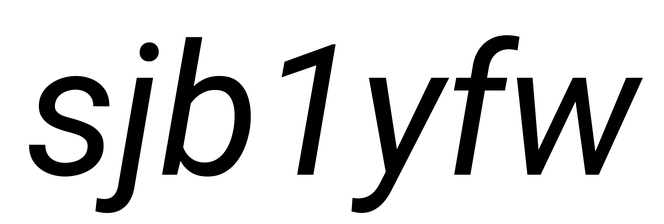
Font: Roboto-Italic_Italic